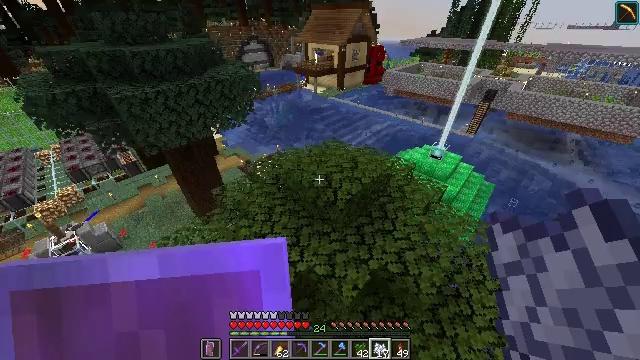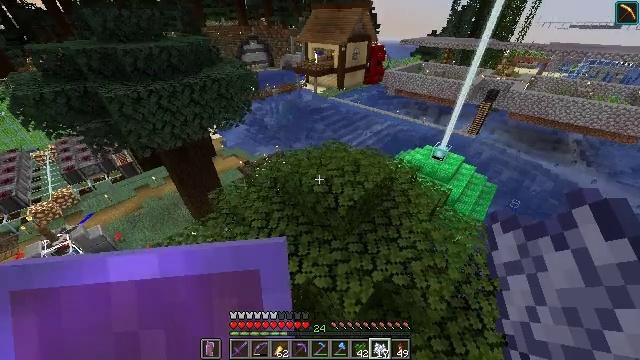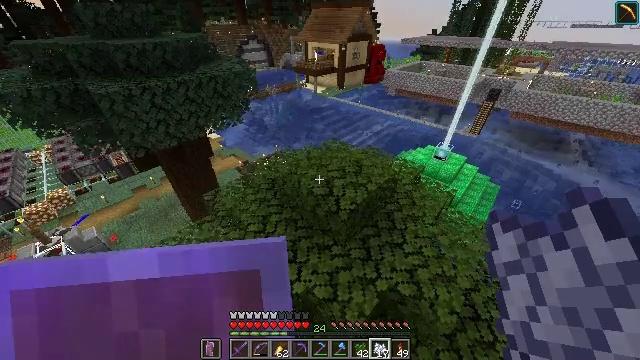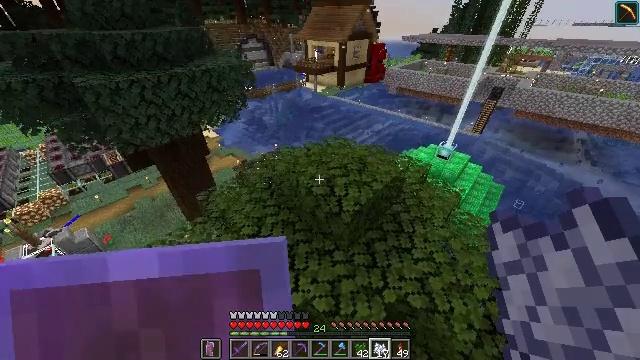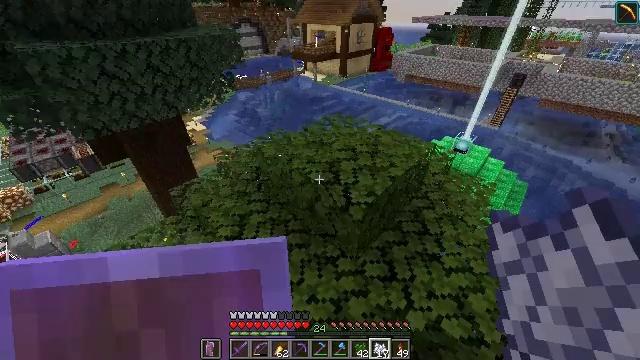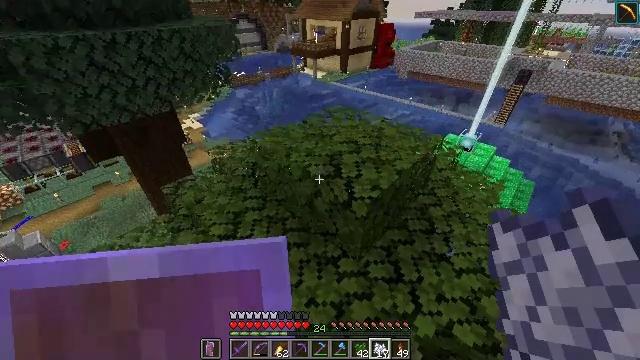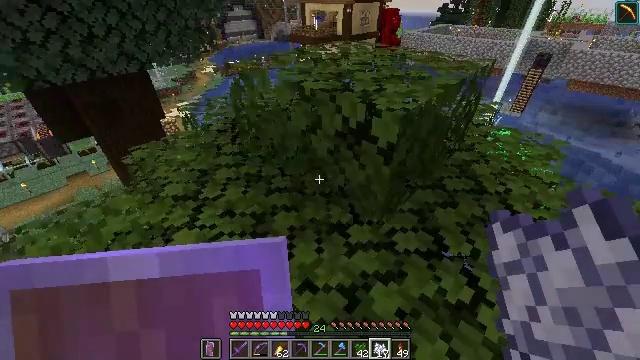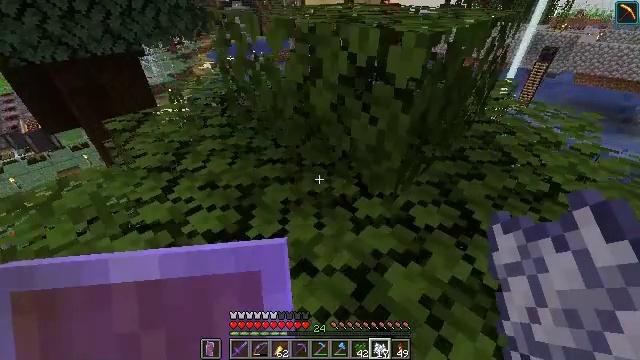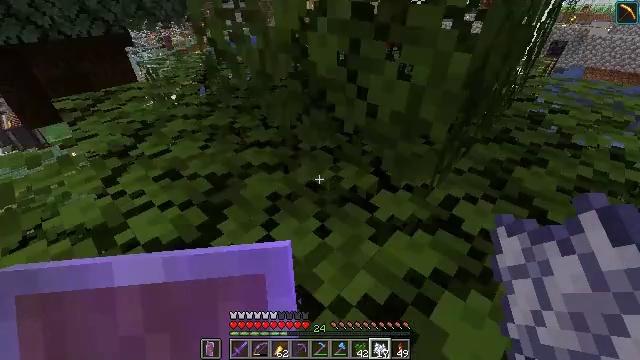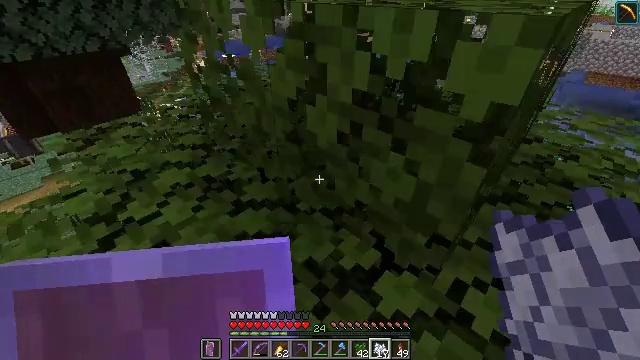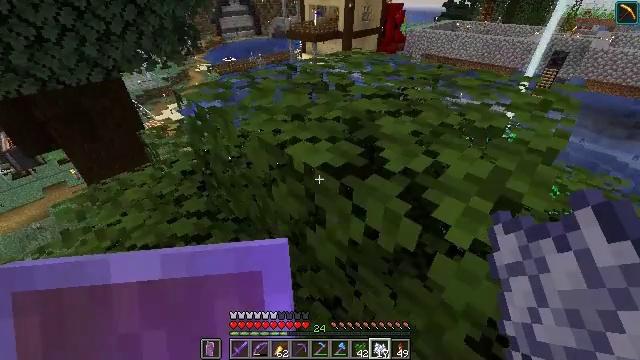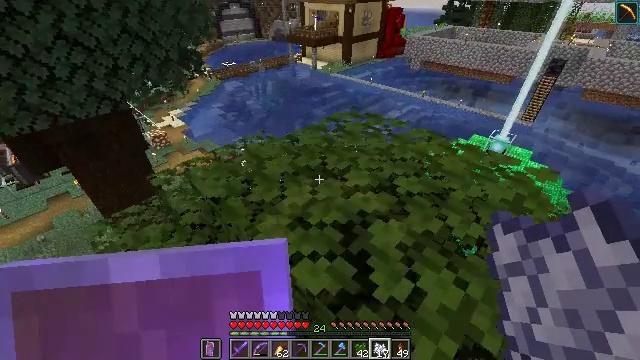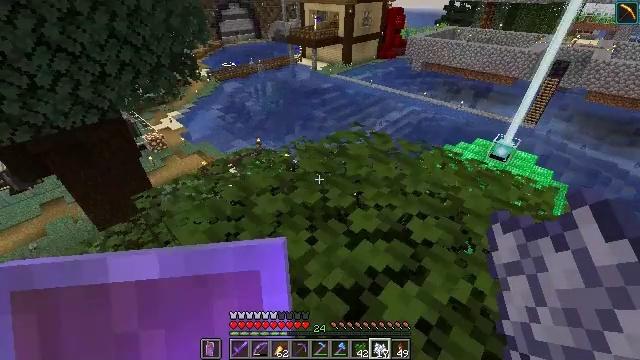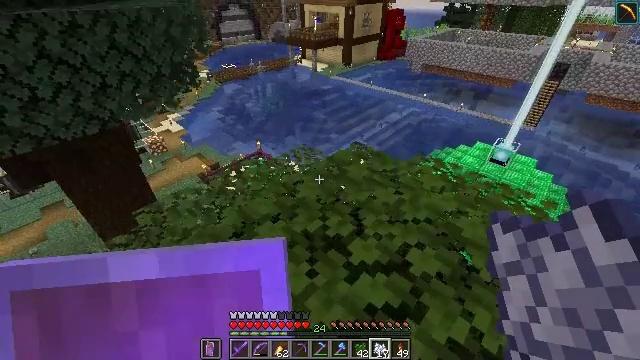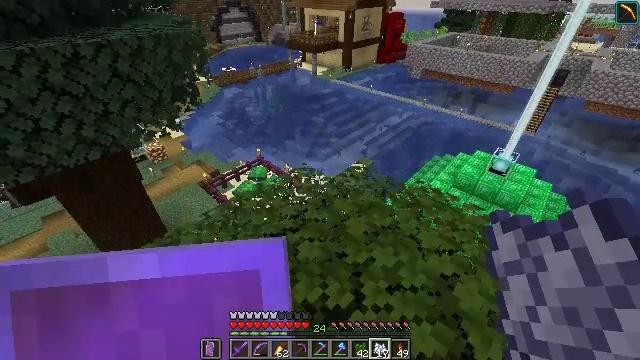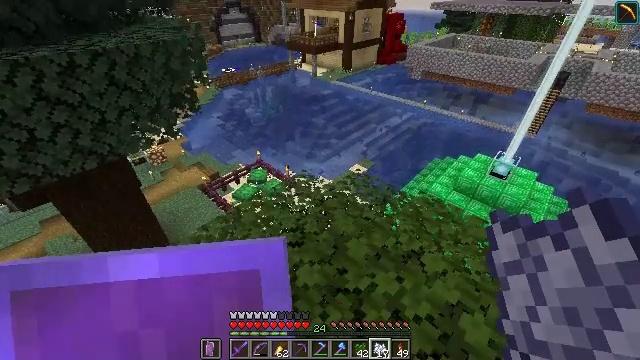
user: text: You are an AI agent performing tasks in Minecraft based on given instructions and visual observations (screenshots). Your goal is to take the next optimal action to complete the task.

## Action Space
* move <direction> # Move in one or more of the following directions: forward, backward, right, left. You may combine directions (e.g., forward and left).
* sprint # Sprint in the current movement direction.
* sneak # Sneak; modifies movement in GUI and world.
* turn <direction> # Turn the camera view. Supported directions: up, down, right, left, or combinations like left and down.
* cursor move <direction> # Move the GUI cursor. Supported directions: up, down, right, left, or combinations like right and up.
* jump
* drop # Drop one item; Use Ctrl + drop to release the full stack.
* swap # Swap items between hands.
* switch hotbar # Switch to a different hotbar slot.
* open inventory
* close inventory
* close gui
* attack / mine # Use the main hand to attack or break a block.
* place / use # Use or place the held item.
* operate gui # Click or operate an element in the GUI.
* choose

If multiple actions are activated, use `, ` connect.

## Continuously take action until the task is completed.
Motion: motion action
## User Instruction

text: Break the dark oak leaves for resources.
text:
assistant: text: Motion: move forward, sprint
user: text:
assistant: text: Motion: move forward, sprint
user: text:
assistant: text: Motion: no_op
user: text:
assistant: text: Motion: no_op
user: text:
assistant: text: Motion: jump
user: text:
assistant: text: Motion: jump
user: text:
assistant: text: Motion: jump
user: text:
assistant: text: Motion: jump
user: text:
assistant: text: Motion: jump
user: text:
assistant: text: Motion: jump
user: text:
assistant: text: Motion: jump
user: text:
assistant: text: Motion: jump
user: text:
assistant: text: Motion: jump
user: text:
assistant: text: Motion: jump
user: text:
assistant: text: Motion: jump
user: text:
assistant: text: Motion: jump
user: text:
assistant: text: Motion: jump
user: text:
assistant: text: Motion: jump
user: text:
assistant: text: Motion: jump
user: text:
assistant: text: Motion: jump
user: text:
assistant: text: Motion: move back, jump
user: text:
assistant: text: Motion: move back, jump
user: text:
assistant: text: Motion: move back, jump
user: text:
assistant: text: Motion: move back, jump
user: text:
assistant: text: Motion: move back, jump
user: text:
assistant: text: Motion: move back, jump
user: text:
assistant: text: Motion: move back, jump
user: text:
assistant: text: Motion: move back, jump
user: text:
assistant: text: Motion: move back
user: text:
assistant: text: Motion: move back